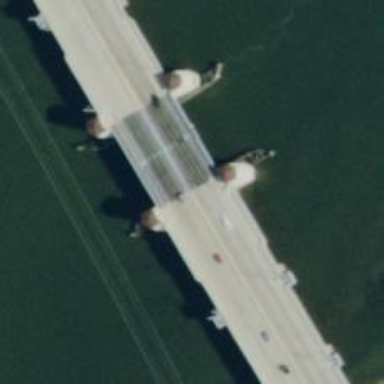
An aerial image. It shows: Movable bascule bridge on trunk highway.